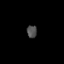
Tissue: skin
Cell type: Epithelial cells
Senescence score: 0.254
Nuclear area (px): 123
Mean DAPI intensity: 77.894